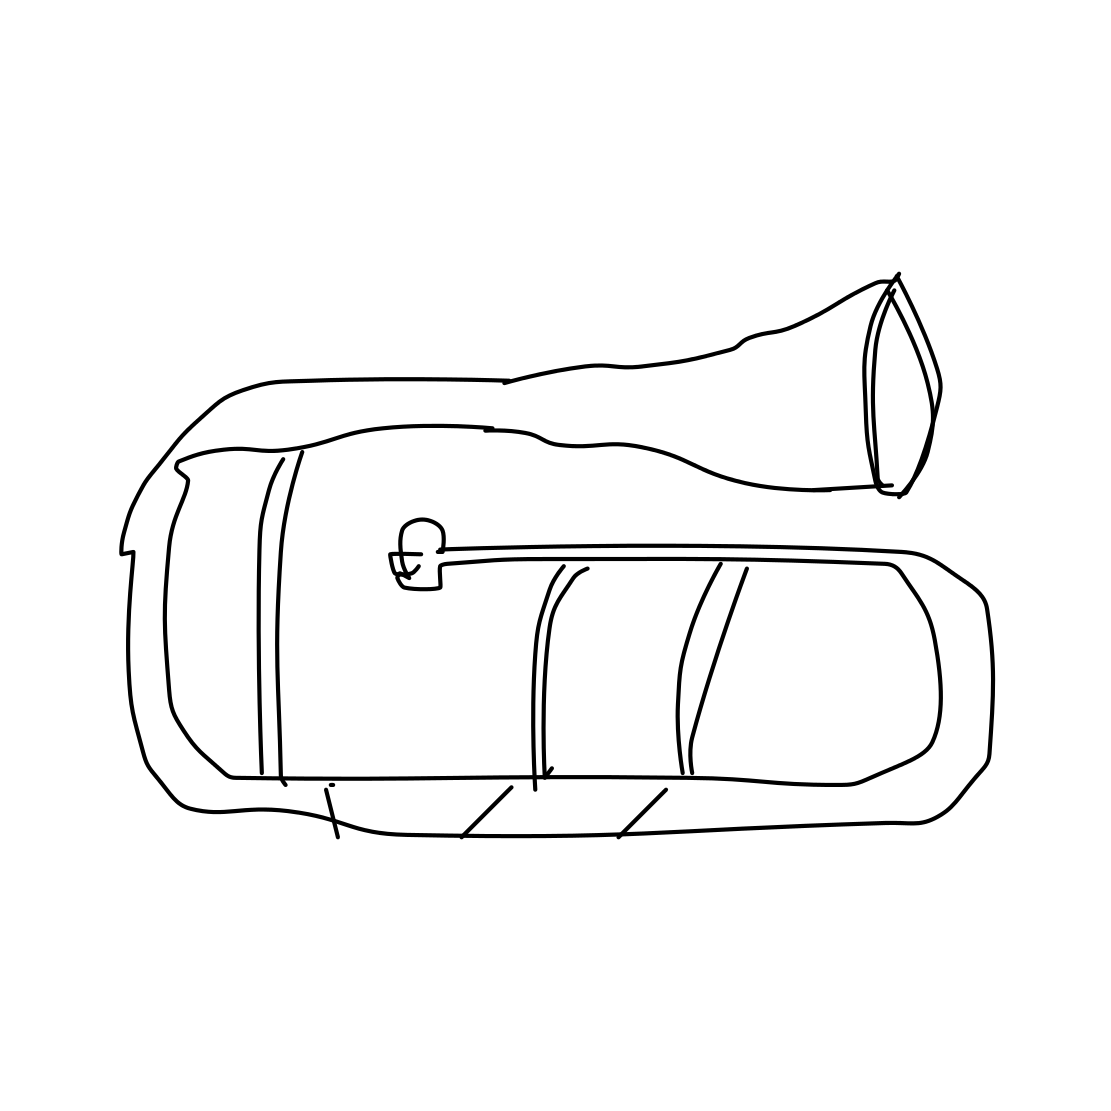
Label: trombone